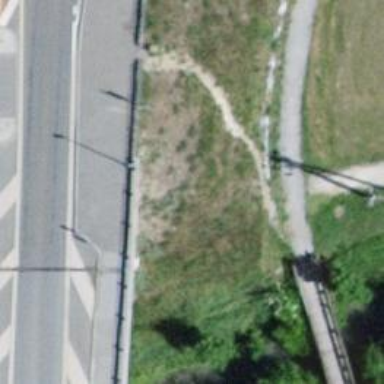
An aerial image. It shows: Ground path.